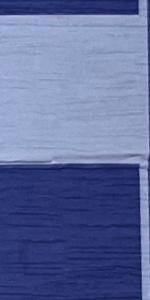
Label: Empty